Field crop: maize
Growth stage: 2
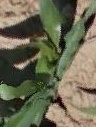
Species: maize